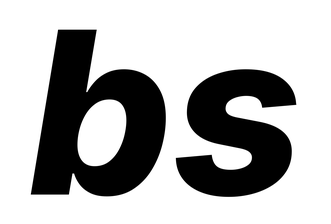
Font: Inter-Italic_ExtraBold_Italic